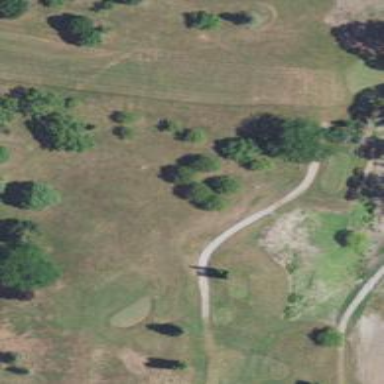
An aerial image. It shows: Service road used as golf cart path.